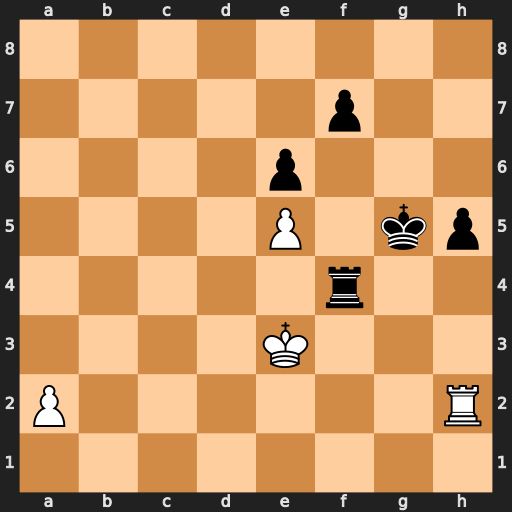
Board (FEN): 8/5p2/4p3/4P1kp/5r2/4K3/P6R/8
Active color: w
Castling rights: -
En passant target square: -
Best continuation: Rxh5+ Kg4 Rh4+ Kxh4 Kxf4